Interaction volume radius: 10 \u00c5
Interaction volume height: 15 \u00c5
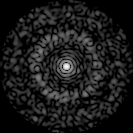
Disorder parameter: 0.8331